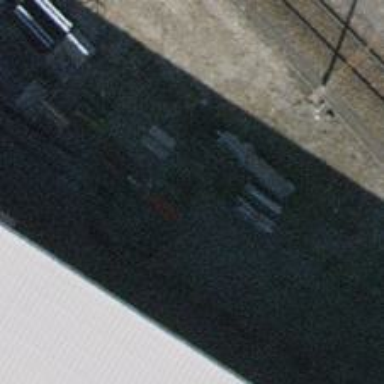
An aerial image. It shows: Abandoned railway yard with one track.